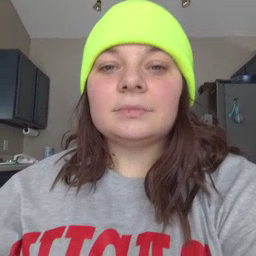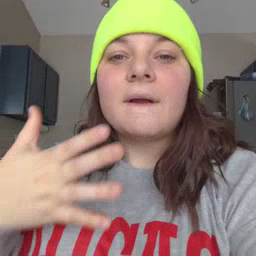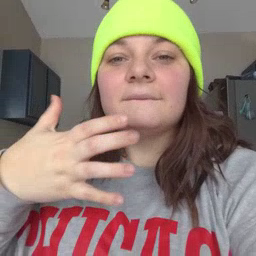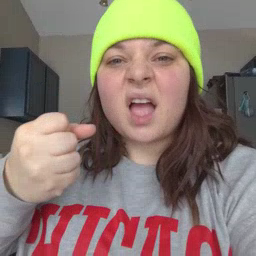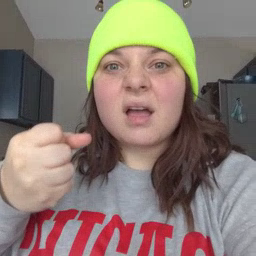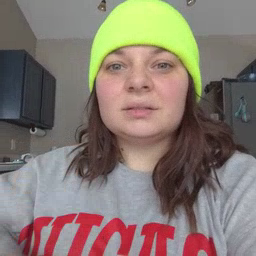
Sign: fast